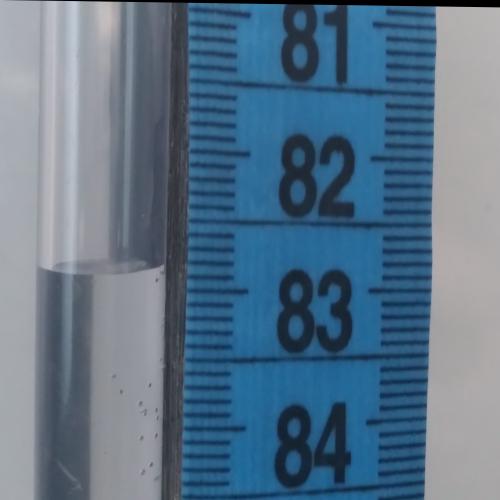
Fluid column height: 82.8 cm